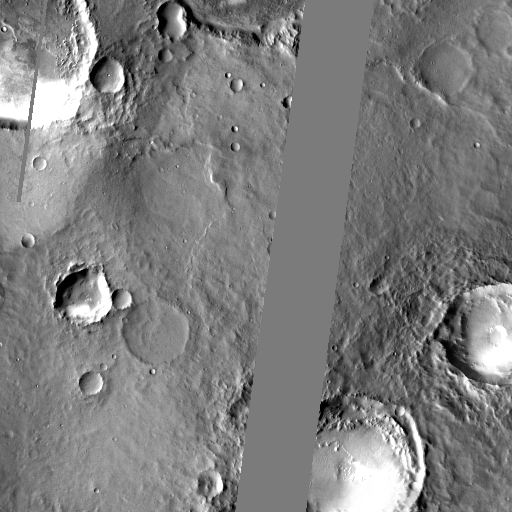
Crater classes present: Background, Other, Layered, Buried, Secondary